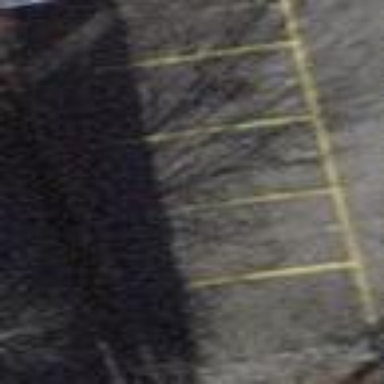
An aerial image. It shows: Street-side parking area.